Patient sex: F
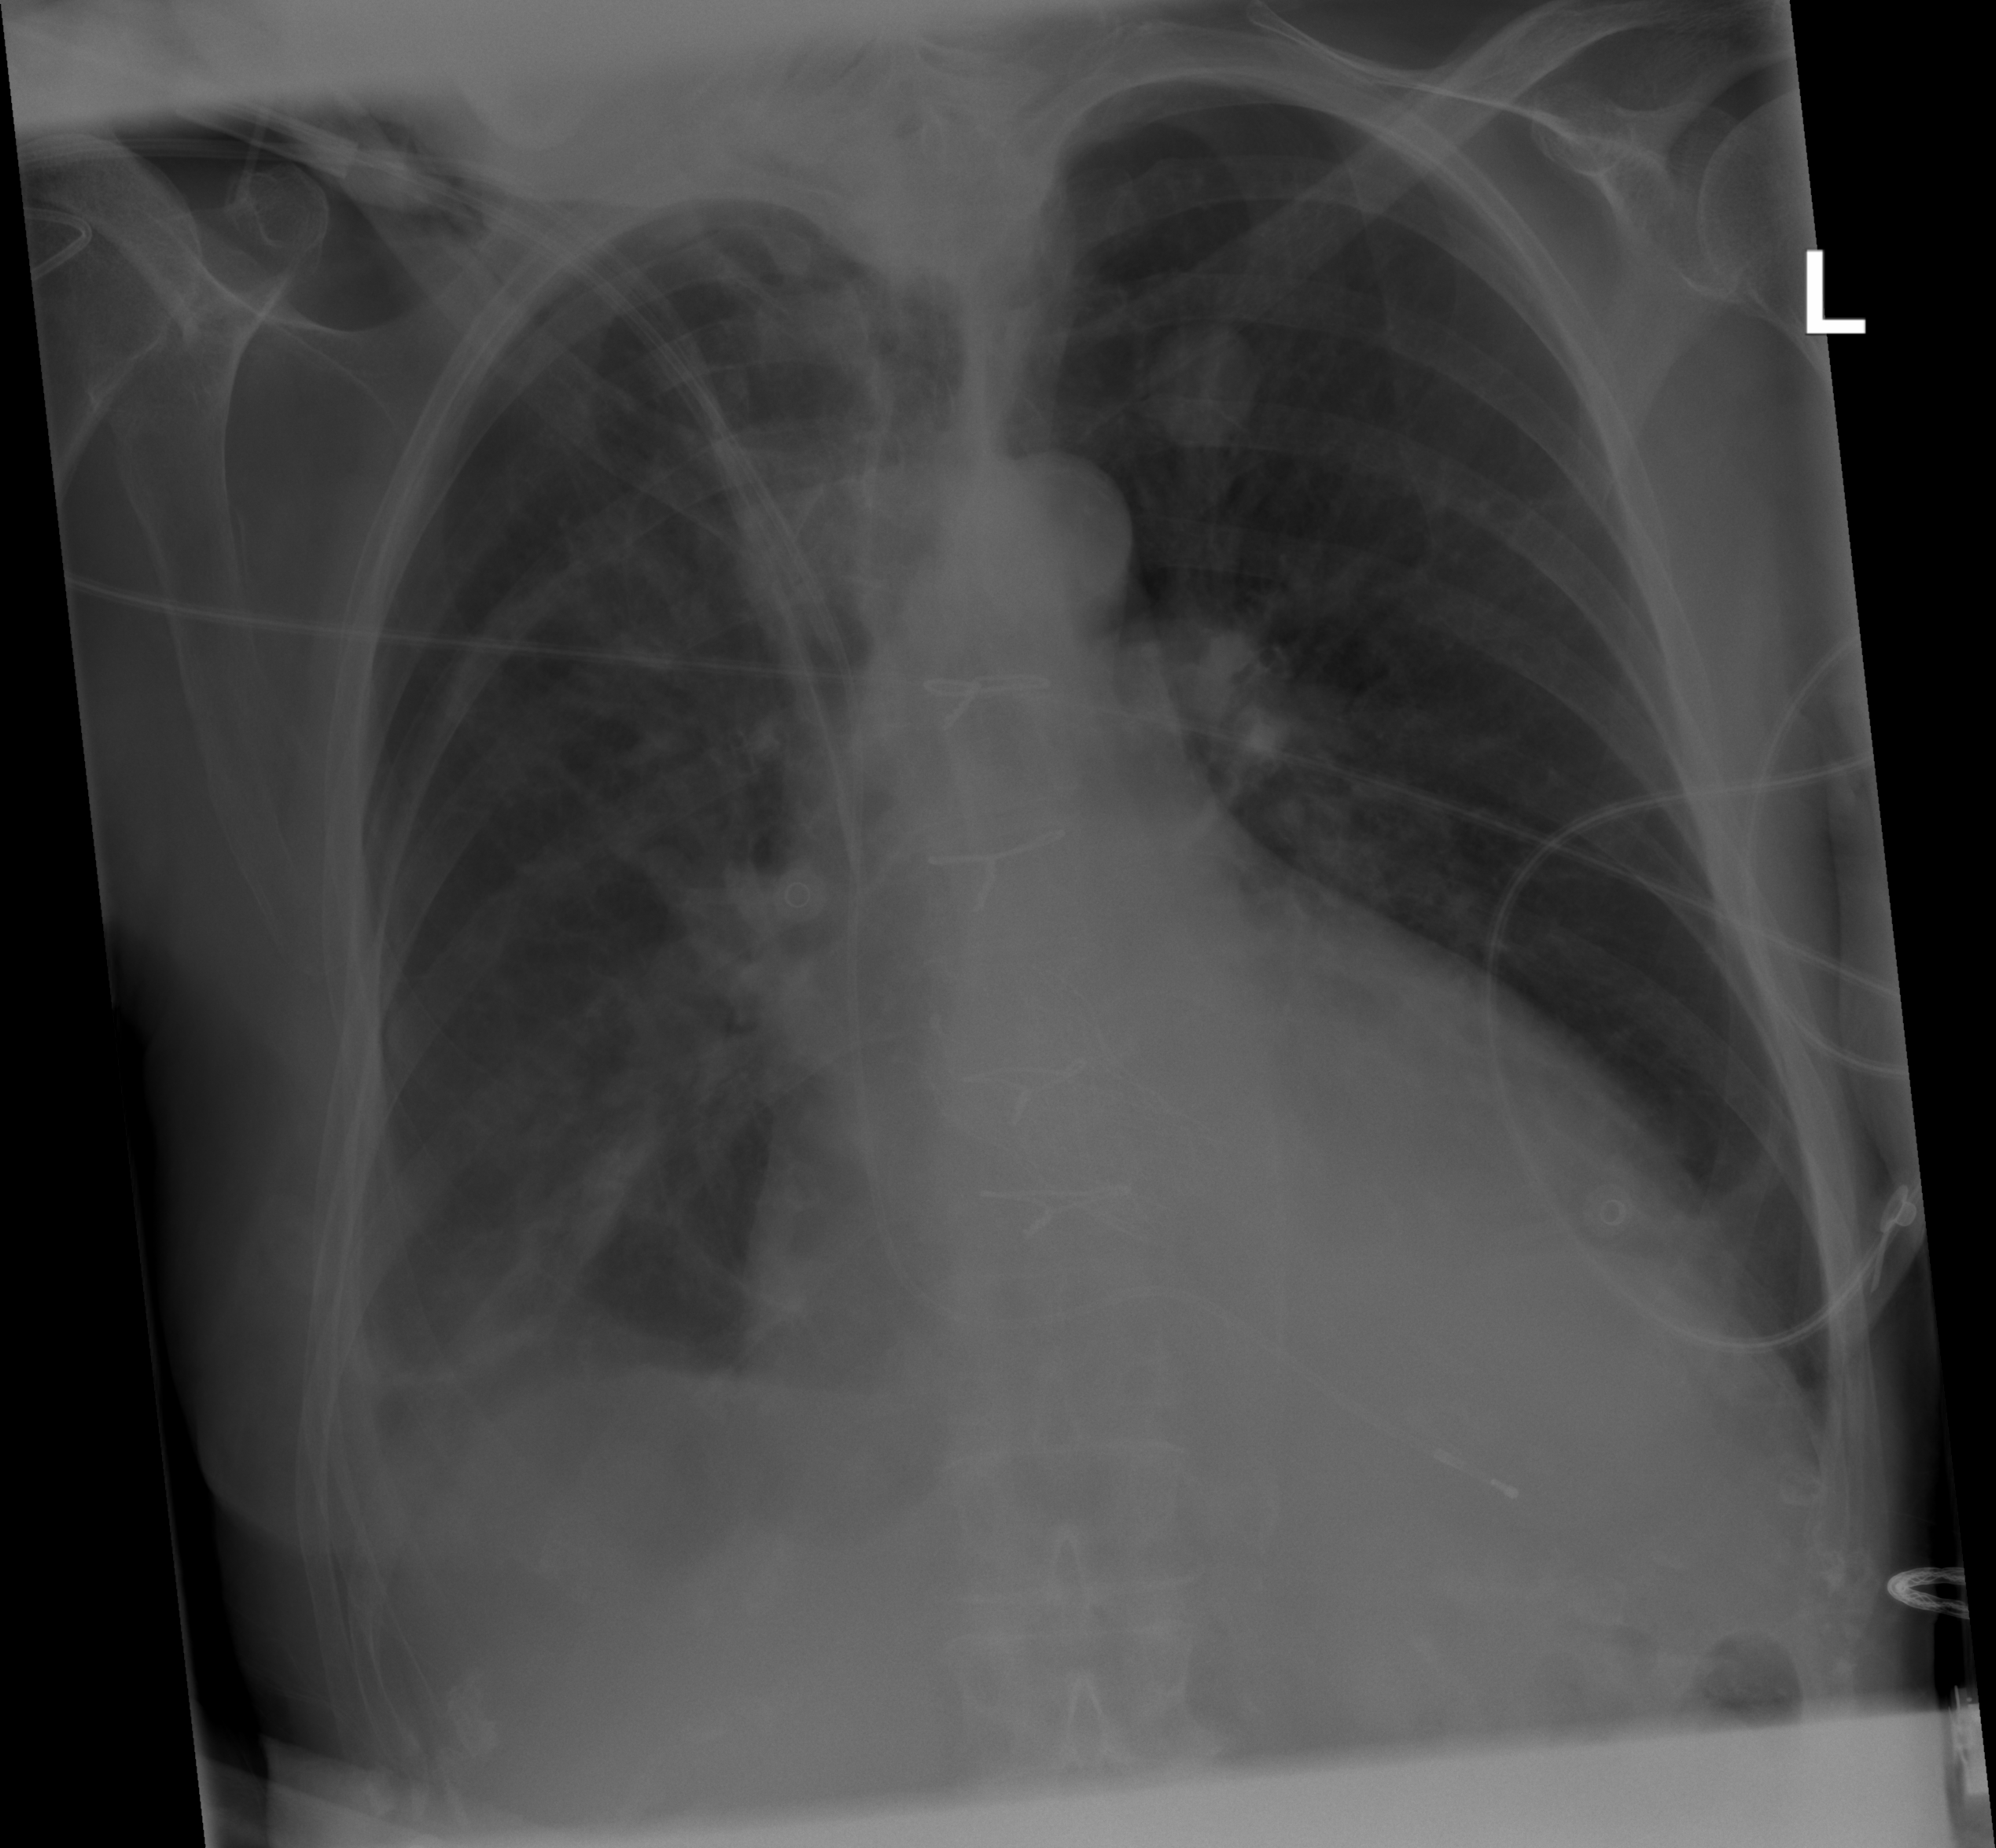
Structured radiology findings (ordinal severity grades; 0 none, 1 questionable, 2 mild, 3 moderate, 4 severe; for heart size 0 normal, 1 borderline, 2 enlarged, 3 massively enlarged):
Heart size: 2
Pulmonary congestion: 2
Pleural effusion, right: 2
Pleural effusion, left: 0
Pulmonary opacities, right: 0
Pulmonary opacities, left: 0
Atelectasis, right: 2
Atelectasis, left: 0